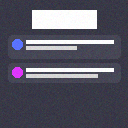
Screen state: on